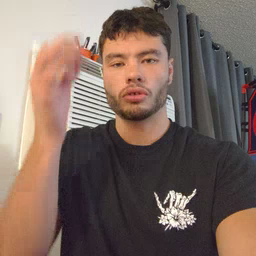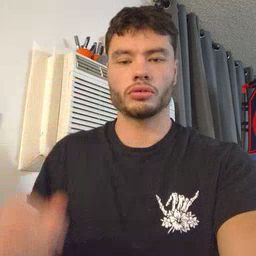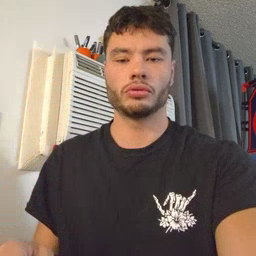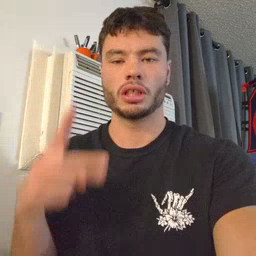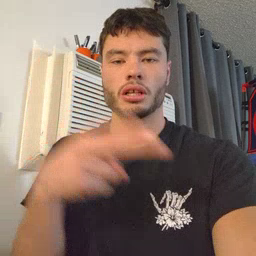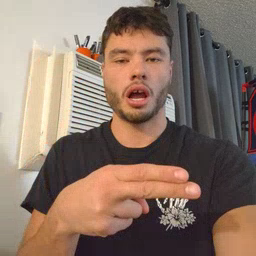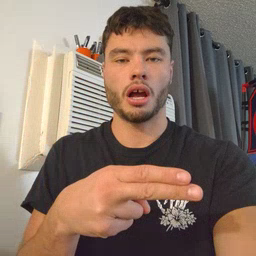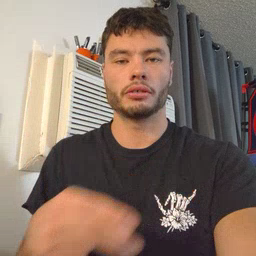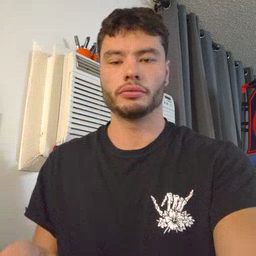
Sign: cut